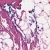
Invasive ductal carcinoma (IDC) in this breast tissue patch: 0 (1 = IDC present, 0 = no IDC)